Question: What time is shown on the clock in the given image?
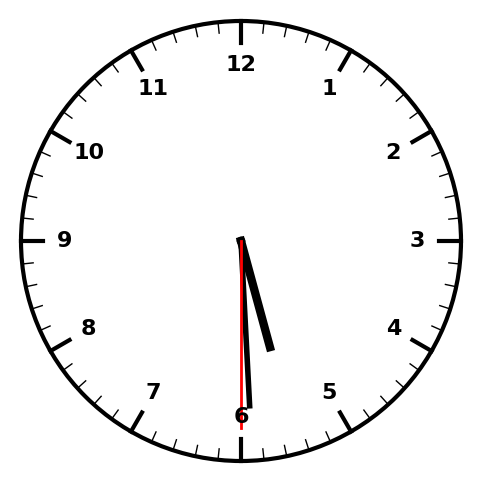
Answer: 05:29:30